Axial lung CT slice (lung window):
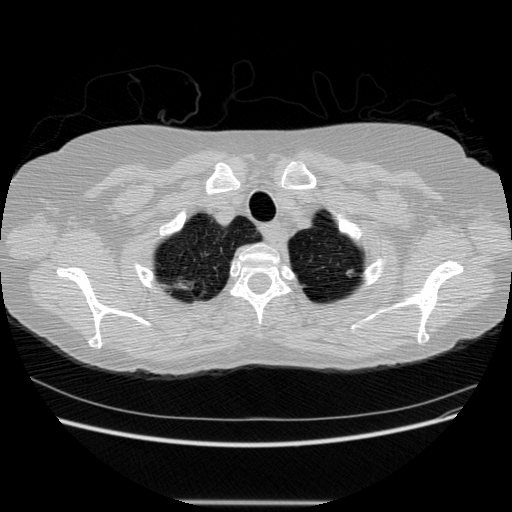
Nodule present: no